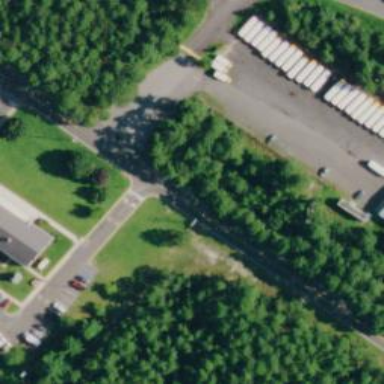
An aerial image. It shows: Service road with asphalt surface and sidewalk on the left.